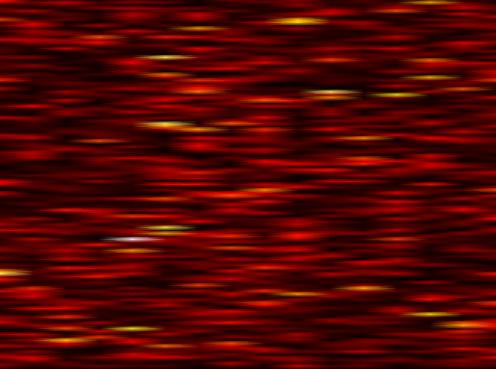
Label: WOLA